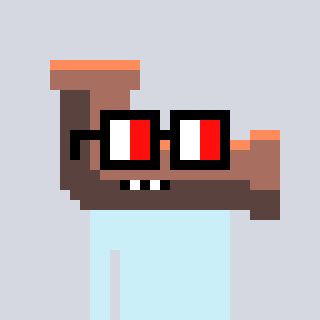
a pixel art character with square glasses with black frames and red eyes, a pipe-shaped head and a grayscale-colored body on a cool background